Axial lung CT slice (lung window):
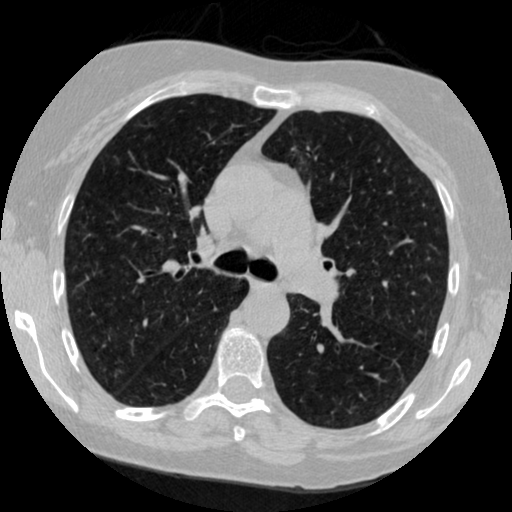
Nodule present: no